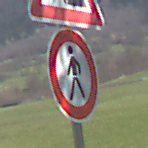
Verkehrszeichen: VerbotFussgaenger
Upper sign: Arbeitsstelle
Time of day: MorningAfternoon
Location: Outdoor (Nature)
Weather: PartlyCloudy
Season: NotSpecified
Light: Natural